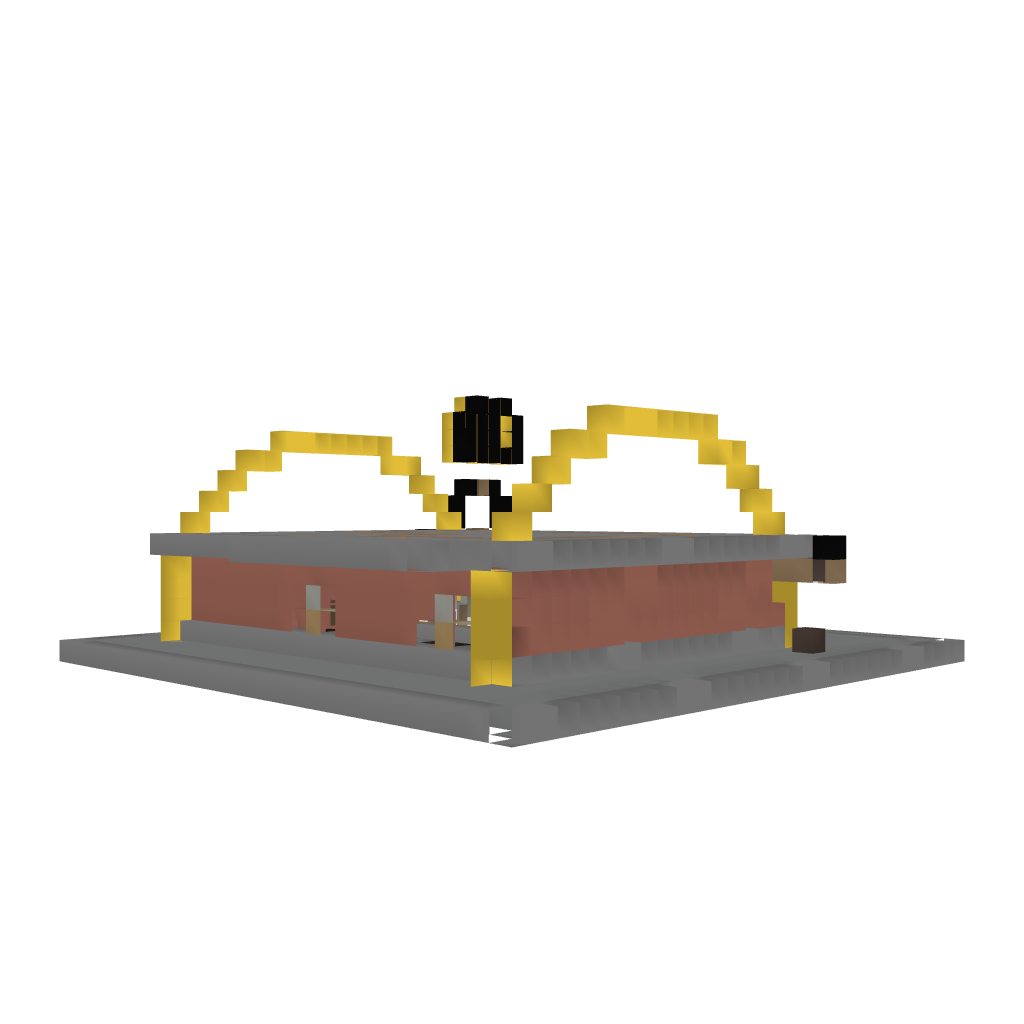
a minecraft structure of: Classic McDonalds